Question: I have a div like this:

The Tree View control (<URL> implements dragging and dropping of nodes.
What I would like to implement is the automatic scrolling of the div when dragging a node towards the edge of the div, but I'm not sure how I should go about this.
One key thing to note is that it must work on IE8 with Compatibility Mode enabled with IE7 Standards mode.
Currently, when dragging and dropping, the user is able to use the mouse scroll-wheel or the keyboard arrows to scroll the div upwards and downwards, but it's not quite good enough since then we have to instruct the users how to use the scroll-wheel or arrows.
The page is coded using some ASP.NET markup, but the actual panel containing the TreeNode renders as a div, like this:
'''
<div id="MainContent_panel" style="border-bottom: 1px solid; border-left: 1px solid;
width: 100%; height: 100px; overflow: auto; border-top: 1px solid; border-right: 1px solid;">
'''
Thanks in advance.
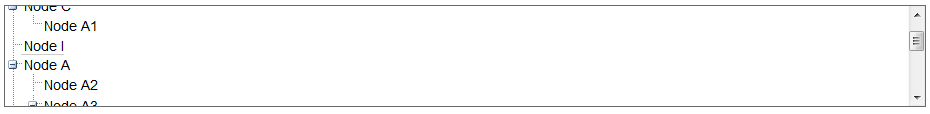
Answer: Taking inspiration from @gaynorvader and the answer located <URL>, I came up with the following solution that looks like this:

with HTML like this
(in the below code the ASP.NET panel and tree view markup is rendered as real HTML elements in the browser):
'''
<div id="container" style="border:1px solid;">
<div id="top" style="background-color:red;height:20px;opacity:0.4;filter:alpha(opacity=40);"></div>
<asp:Panel ID="panel"
Style="overflow:auto;"
runat="server"
Width="100%" Height="100px">
<cc1:ASTreeView ID="treeView1"
OnNodeDragAndDropStartScript="startDrag()"
OnNodeDragAndDropCompletedScript="completedDragHandler()" ... />
</asp:Panel>
<div id="bottom" style="background-color:red;height:20px;opacity:0.4;filter:alpha(opacity=40);"></div>
</div>
'''
What I've done here is created two div elements at the top and bottom edge of the panel which contains the TreeView (with all three elements contained within a 'container' div). The intent of the two div elements is that they can initiate the scrolling when the mouse cursor enters them while dragging and dropping.
Then, In the HTML for the TreeView, I've associated two JavaScript functions with the TreeView's drag start event ('OnNodeDragAndDropStartScript') and it's drag completed event '(OnNodeDragAndDropCompletedScript'):
'''
function startDrag()
{
$("#top").hover(function () {
$("#MainContent_panel").animate({ scrollTop: 0 }, "slow");
});
$("#bottom").hover(function () {
$("#MainContent_panel").animate({ scrollTop: $(window).scrollTop() + $(window).height() }, "slow");
});
}
function completedDragHandler()
{
$("#top").off();
$("#bottom").off();
}
'''
In the drag start event handler function ('startDrag'), I've used JQuery to add an event handler function to the 'Hover' event. This function is invoked whenever the mouse cursor enters the div element.
To initiate the scroll, the JQuery 'animate' API is invoked on the panel containing the TreeView, with arguments to tell it to scroll upwards slowly.
In JQuery, there is no argument to scroll downwards, and so taking inspiration from the answer <URL>, I was able to implement a downward scroll.
Additionally, I used the JQuery 'off()' function to remove the event handlers when the drag event has completed ('OnNodeDragAndDropCompletedScript').